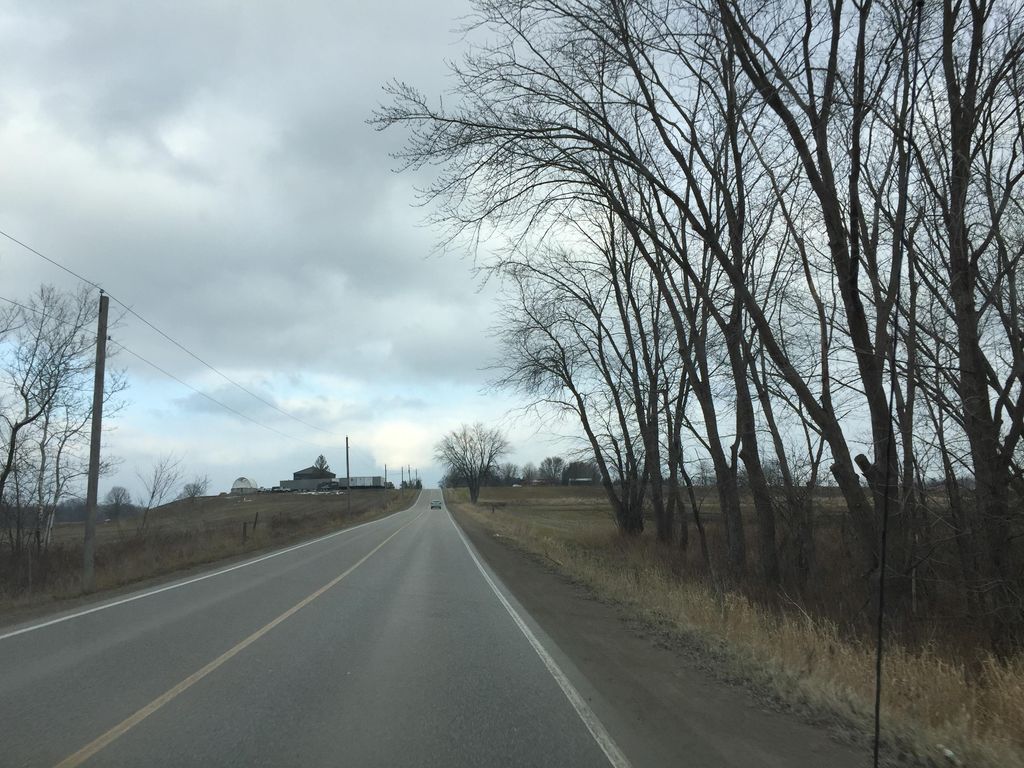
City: kitchener-waterloo